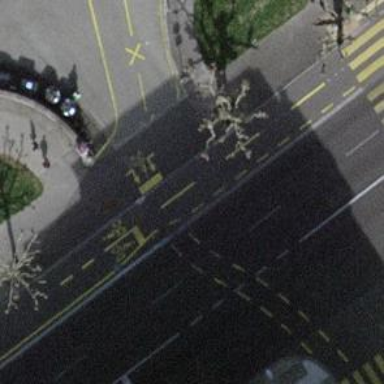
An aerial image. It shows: Road with traffic signals.